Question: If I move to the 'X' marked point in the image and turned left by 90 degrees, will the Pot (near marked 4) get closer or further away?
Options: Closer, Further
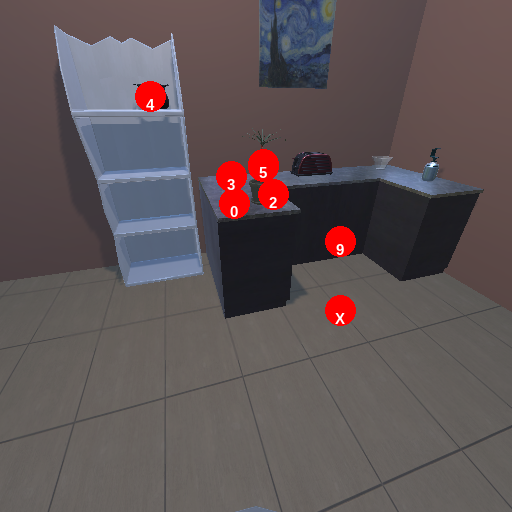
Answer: Closer